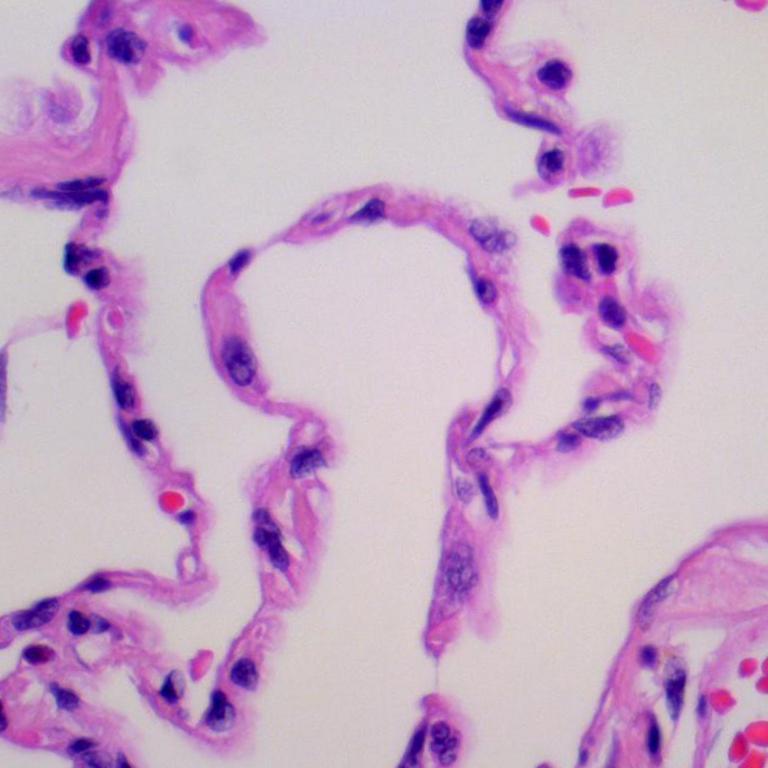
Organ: lung
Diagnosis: benign